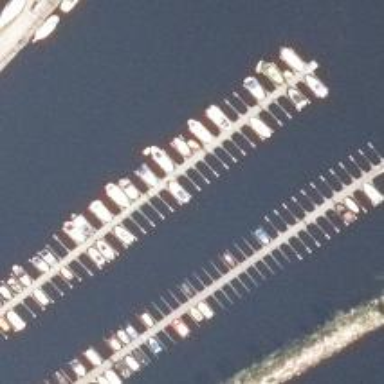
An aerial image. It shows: Marina area for leisure land.